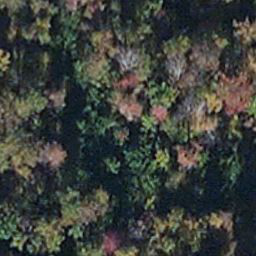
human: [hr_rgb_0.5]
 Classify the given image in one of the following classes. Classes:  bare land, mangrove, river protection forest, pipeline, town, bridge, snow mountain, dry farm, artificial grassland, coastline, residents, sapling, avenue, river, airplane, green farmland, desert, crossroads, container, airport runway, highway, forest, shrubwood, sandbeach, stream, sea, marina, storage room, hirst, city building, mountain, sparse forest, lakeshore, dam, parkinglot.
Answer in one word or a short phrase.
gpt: mangrove